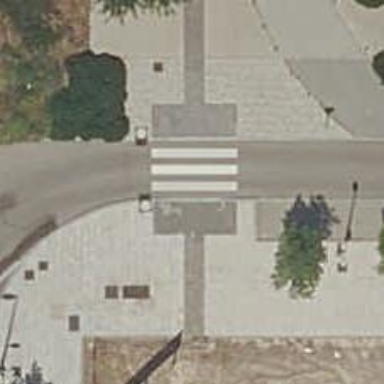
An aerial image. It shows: Uncontrolled crossing on the road.